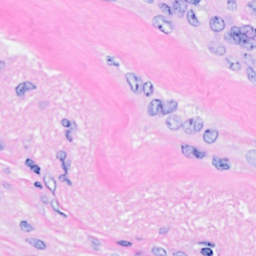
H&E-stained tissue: Breast